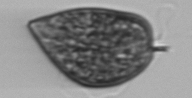
Label: Prorocentrum_micans